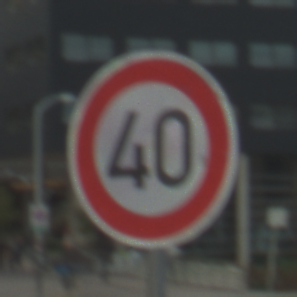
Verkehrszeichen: Geschwindigkeit40
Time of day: MorningAfternoon
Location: Outdoor (Urban)
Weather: PartlyCloudy
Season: NotSpecified
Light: Natural